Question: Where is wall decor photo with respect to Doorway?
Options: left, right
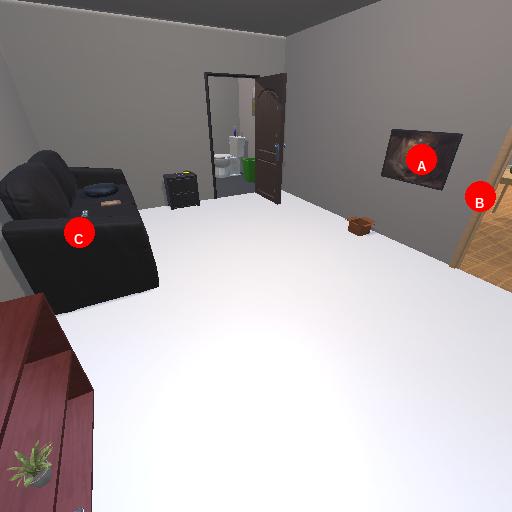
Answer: left